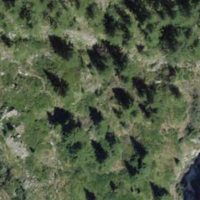
EUNIS habitat code: 31
Species observed at this site:
Lasiommata maera